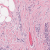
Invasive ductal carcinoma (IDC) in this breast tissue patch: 1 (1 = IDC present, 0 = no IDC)